Field crop: maize
Growth stage: 1
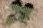
Species: chenopodium